Current action and preconditions to check: trajectory_clear

Your task: For each precondition in the list above, predict whether it will hold at this action.

Consider the current scene as observed from the mobile robot's camera, and analyze the predicted future states of all dynamic agents (e.g., people, animals, vehicles, or any moving entities) within the NEXT SECOND.

IMPORTANT: Only answer "very likely" if you are absolutely certain—based on strong, clear evidence—that a dynamic agent will violate the precondition in the predicted future state. Do NOT answer "very likely" for unlikely, ambiguous, or low-probability risks.

Ask yourself for each precondition: Is there a high probability, with clear and convincing evidence, that the predicted future states of any dynamic agent will interfere with the predicted future state of the currently executing action within the NEXT SECOND, causing that precondition to fail?

Assess the risk level based on these predictions. Use "likely" or "very likely" if motions create a clear risk of interference.

Use "neutral" or "improbable" if agents are nearby but their predicted paths are clearly diverging or non-conflicting.

Failure Risk Categories: "very improbable", "improbable", "neutral", "likely", "very likely"

Answer Format: Output ONLY the probability_of_failure value from these categories: "very improbable", "improbable", "neutral", "likely", "very likely"

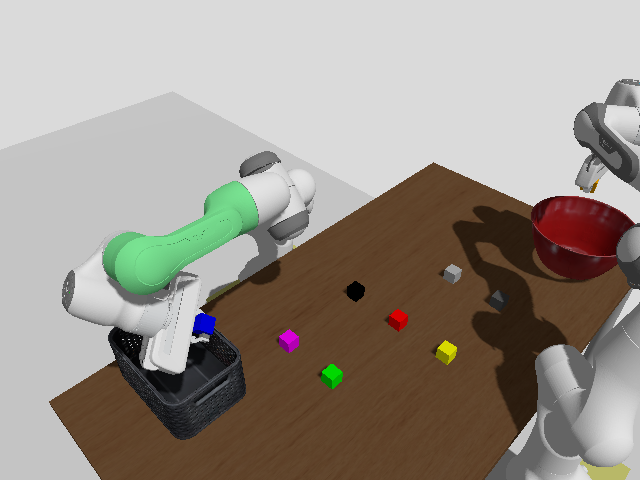

Answer: very improbable